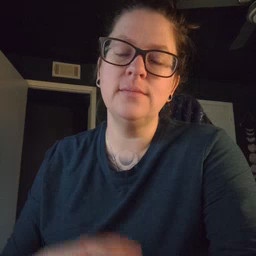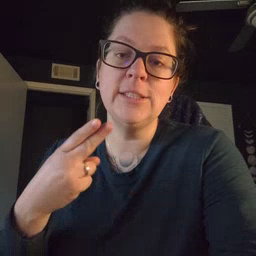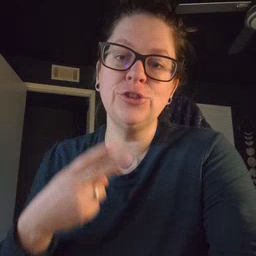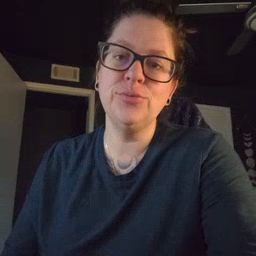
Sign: scissors